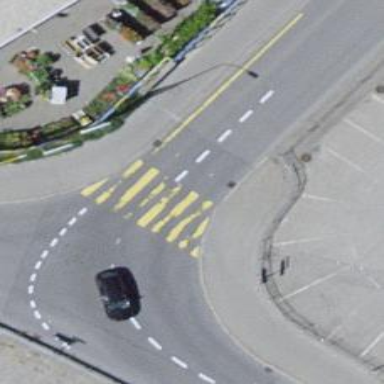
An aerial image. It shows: Marked crossing on the road.